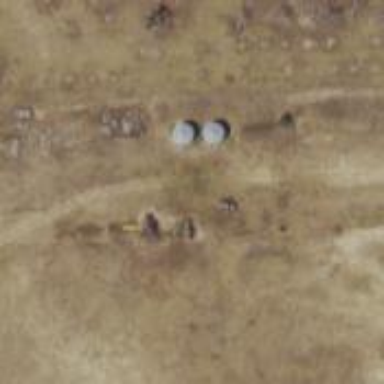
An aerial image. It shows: Silo.